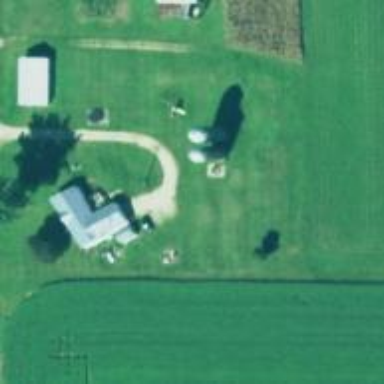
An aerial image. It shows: Silo.